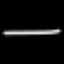
Label: line